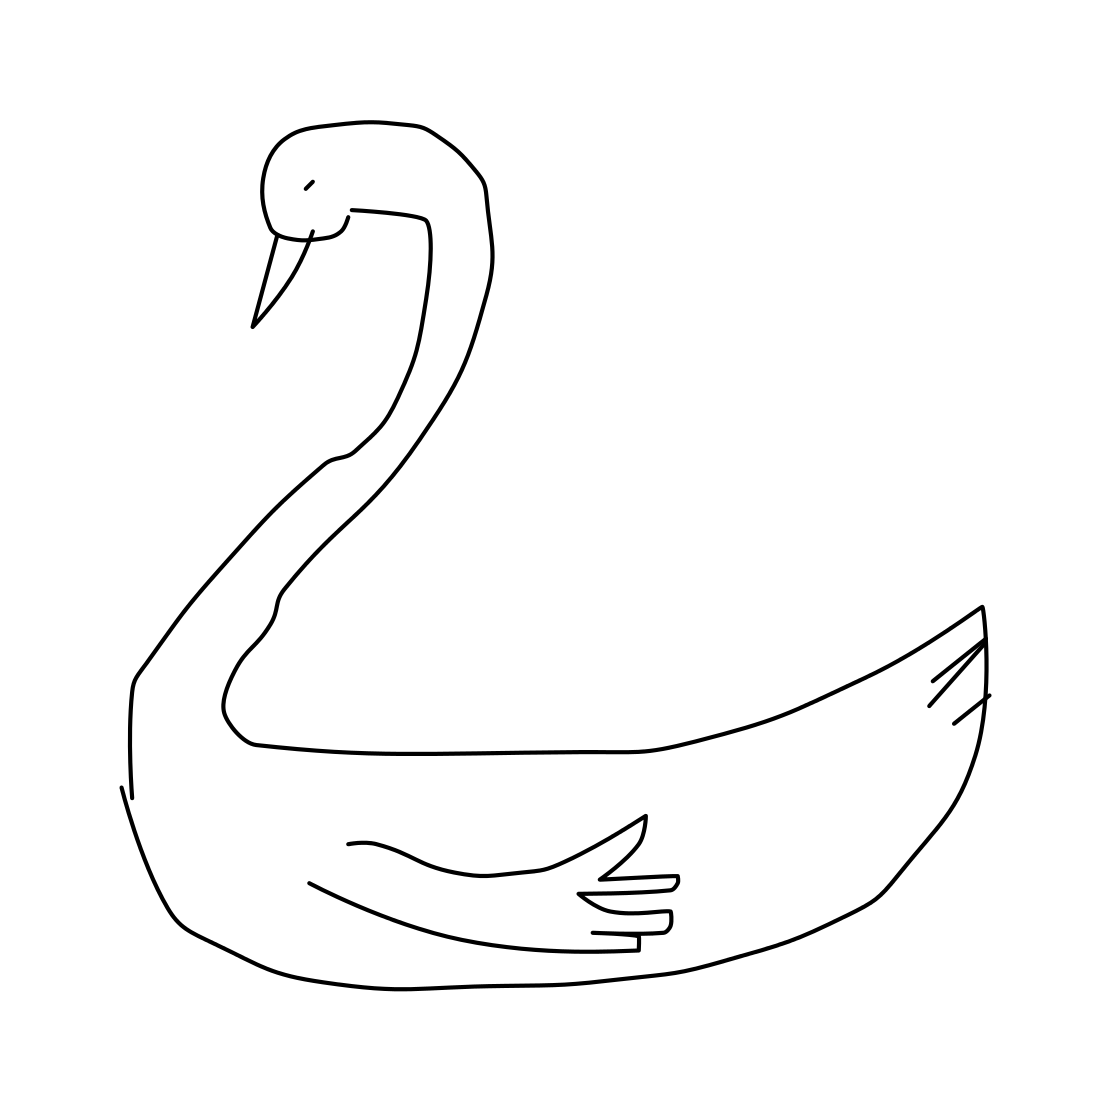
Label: swan